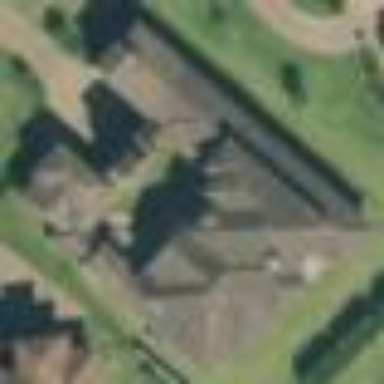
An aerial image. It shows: Simple and straightforward house.